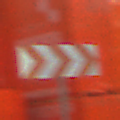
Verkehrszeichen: RichtungstafelnInKurvenGrossLinks
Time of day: MorningAfternoon
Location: Outdoor (Suburban)
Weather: PartlyCloudy
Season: NotSpecified
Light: Natural